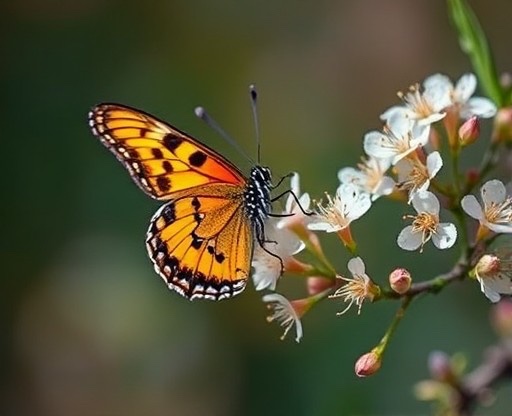
Category: Easter